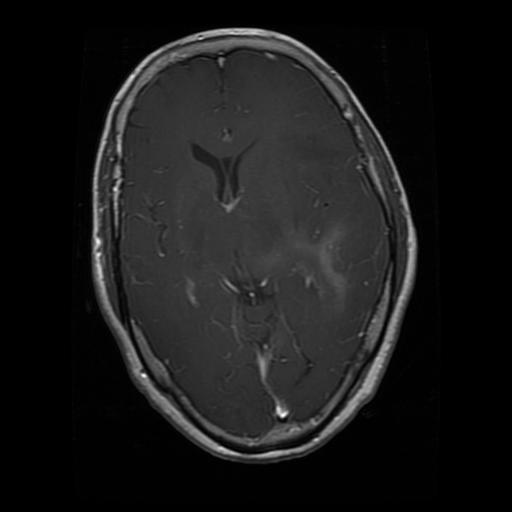
Label: glioma